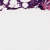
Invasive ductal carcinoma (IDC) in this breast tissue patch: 1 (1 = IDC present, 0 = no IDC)